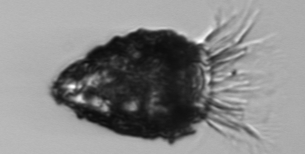
Label: Stenosemella_pacifica